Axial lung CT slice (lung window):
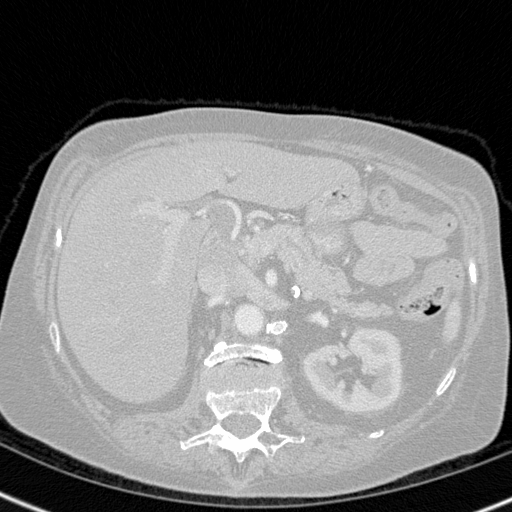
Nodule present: no